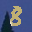
Label: 8